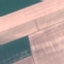
Land use / land cover: AnnualCrop